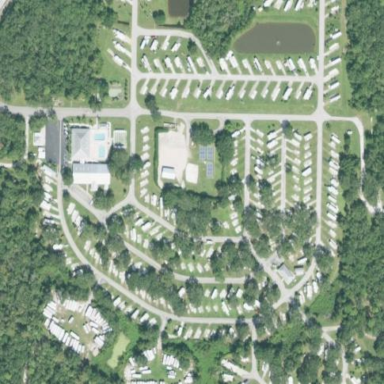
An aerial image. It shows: Caravan site for tourism.